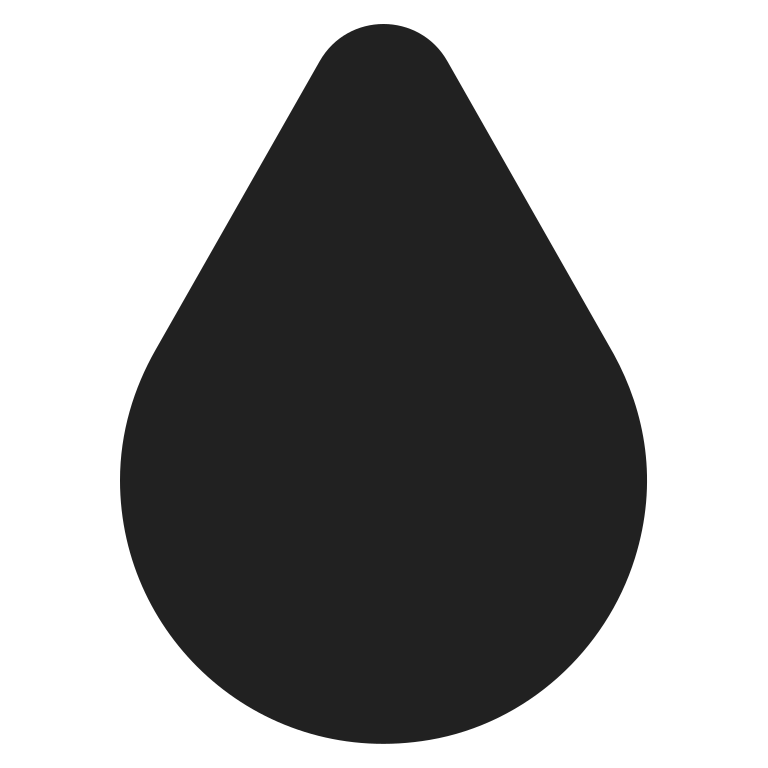
drop of blood high contrast